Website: slack
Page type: payment
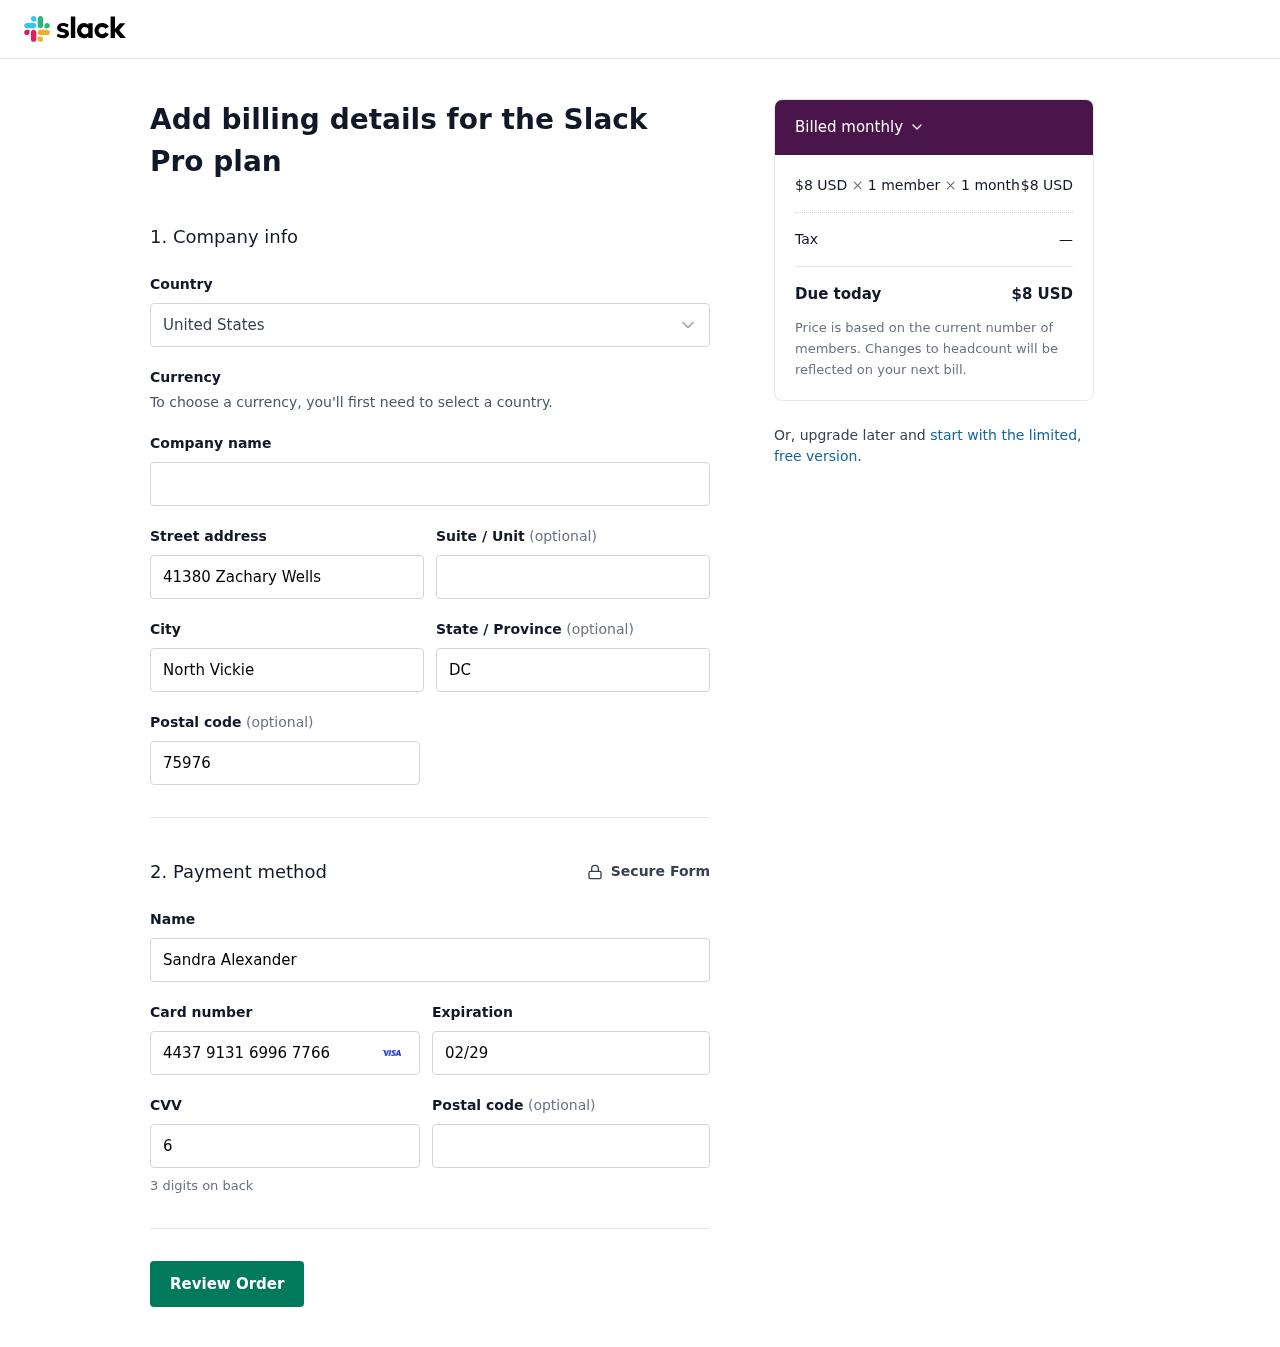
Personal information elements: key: PII_COUNTRY
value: United States
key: PII_STREET
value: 41380 Zachary Wells
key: PII_CITY
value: North Vickie
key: PII_STATE
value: DC
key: PII_POSTCODE
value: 75976
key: PII_FULLNAME
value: Sandra Alexander
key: PII_CARD_NUMBER
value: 4437 9131 6996 7766
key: PII_CARD_EXPIRY
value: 02/29
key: PII_CARD_CVV
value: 608
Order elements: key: ORDER_PRICE_PER_MEMBER
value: $8 USD
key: ORDER_NUM_MEMBERS
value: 1 member
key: ORDER_NUM_MONTHS
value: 1 month
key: ORDER_SUBTOTAL
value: $8 USD
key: ORDER_TAX
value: —
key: ORDER_TOTAL
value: $8 USD